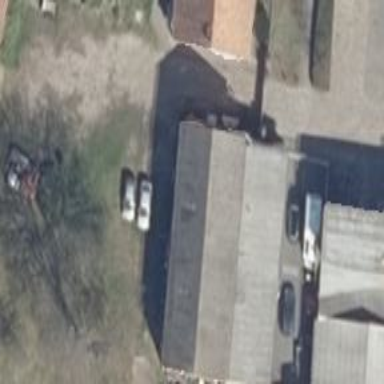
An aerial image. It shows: Building housing car repair shop.